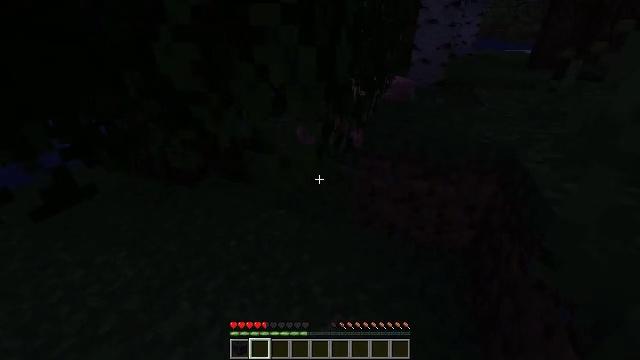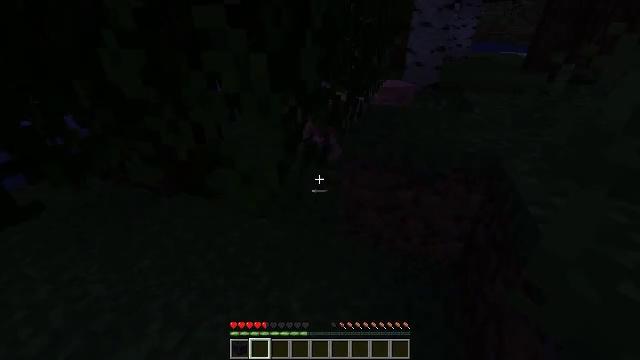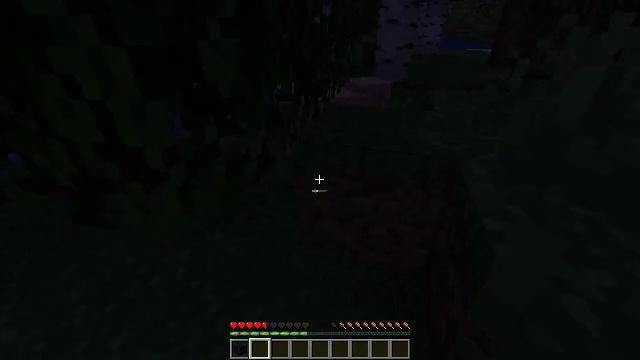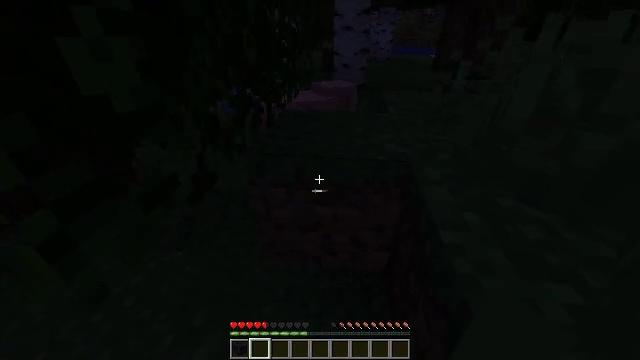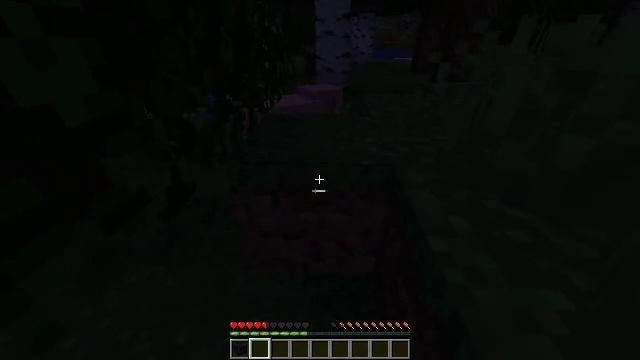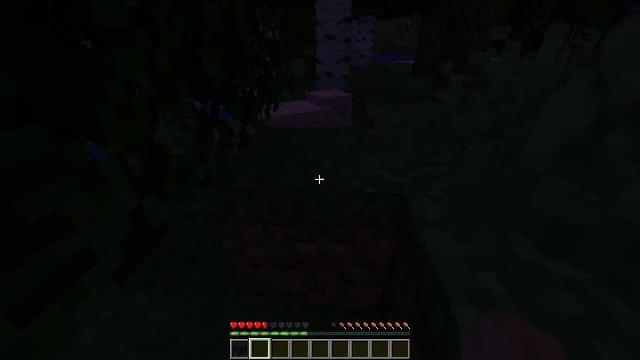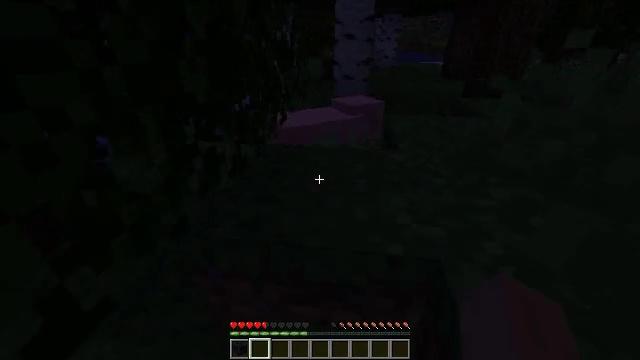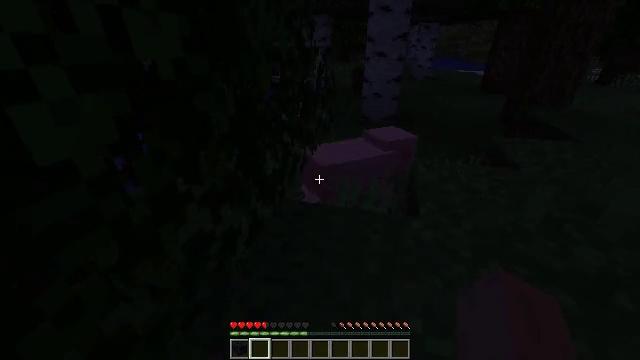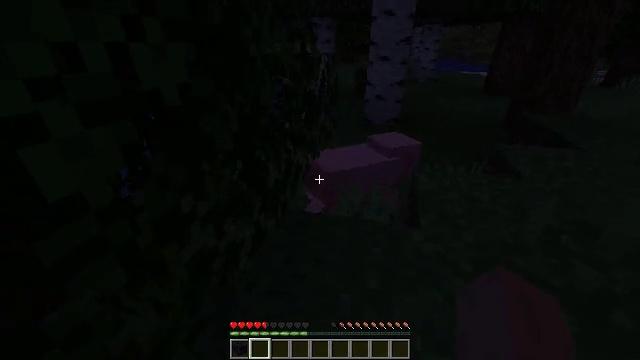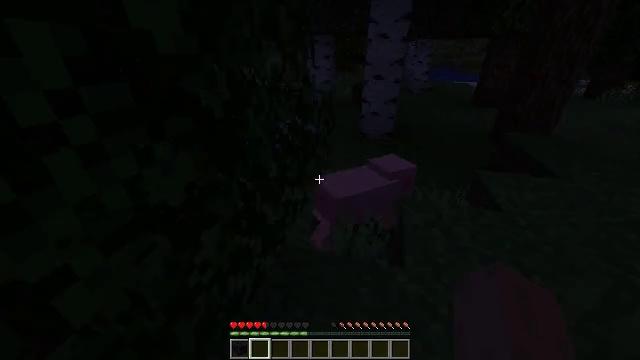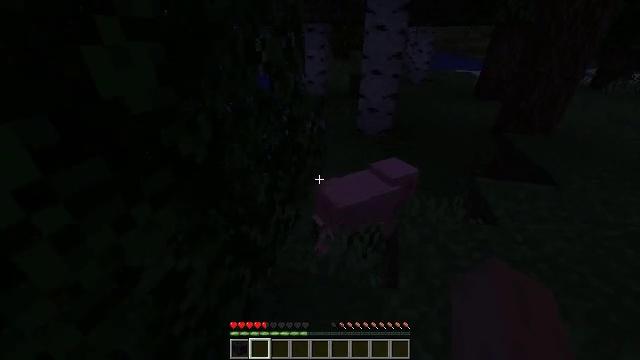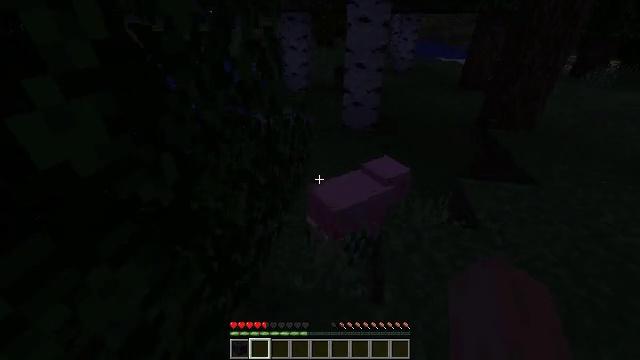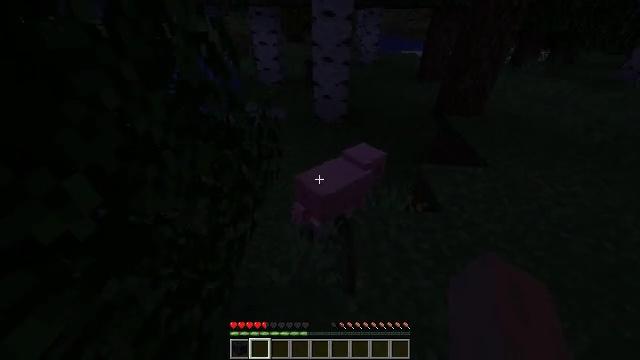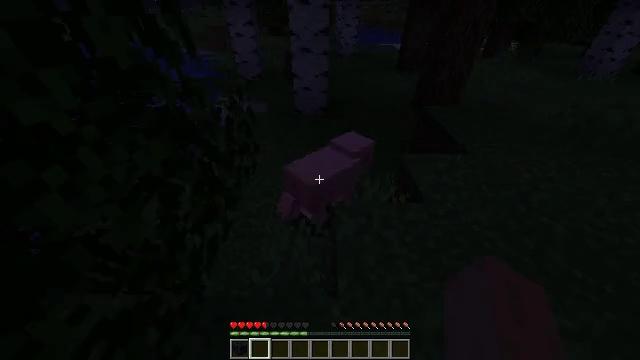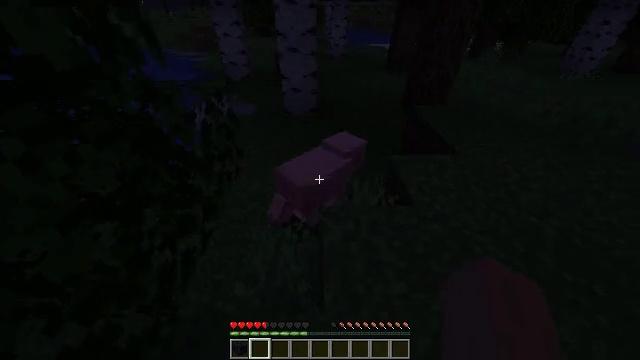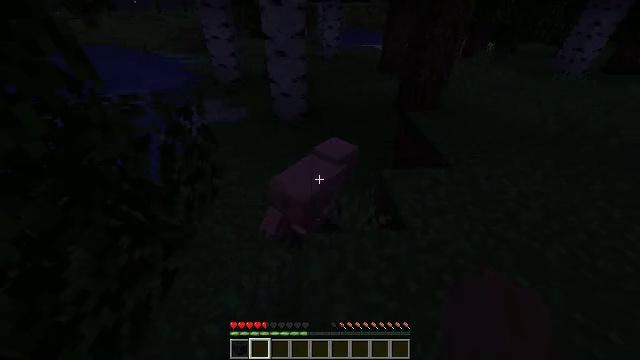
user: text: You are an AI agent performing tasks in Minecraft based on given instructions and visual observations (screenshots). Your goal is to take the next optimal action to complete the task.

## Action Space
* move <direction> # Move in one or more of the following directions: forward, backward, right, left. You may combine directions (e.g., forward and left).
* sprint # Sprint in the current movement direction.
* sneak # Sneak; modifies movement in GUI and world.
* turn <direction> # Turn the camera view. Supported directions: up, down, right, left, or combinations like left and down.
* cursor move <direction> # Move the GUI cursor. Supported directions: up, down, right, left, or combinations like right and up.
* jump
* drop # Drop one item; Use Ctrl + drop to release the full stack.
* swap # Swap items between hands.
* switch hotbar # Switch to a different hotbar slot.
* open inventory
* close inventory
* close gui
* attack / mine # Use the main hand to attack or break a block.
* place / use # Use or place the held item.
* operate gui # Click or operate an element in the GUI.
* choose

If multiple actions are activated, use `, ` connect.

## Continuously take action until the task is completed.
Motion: motion action
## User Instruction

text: Kill mobs.
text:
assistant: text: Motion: move forward and move right
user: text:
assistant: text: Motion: move forward and move right, sprint, turn right
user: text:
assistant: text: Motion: move forward and move right, sprint, turn right
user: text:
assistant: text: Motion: move forward and move right, sprint, turn right
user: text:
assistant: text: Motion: move forward and move right, sprint
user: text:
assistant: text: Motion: move forward and move right, sprint, turn left and up
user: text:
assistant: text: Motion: move forward and move right, sprint, turn left, jump
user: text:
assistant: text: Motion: move forward and move right, sprint, jump
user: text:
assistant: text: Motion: move forward and move right, sprint, jump
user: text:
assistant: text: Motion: move forward and move right, sprint, turn down, jump
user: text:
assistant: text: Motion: move forward and move right, sprint, turn right and down, jump
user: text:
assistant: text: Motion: move forward and move right, sprint, turn right and down, jump
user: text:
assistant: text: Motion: move forward and move right, sprint, turn right and down
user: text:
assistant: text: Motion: move forward and move right, sprint, turn right
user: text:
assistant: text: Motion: move forward, sprint, turn right
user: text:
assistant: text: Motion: move forward, sprint, turn right and down
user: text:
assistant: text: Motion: move forward, sprint, turn right and down
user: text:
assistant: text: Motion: move forward, sprint, turn right, attack / mine
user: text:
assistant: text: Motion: move forward, sprint, attack / mine
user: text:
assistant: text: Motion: move forward, sprint, attack / mine
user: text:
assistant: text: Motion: move forward, sprint, turn left
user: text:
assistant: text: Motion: move forward, sprint, turn left and down
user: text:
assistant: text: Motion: move forward, sprint, turn left and down, attack / mine
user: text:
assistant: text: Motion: move forward, sprint, turn down, attack / mine
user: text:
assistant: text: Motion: attack / mine
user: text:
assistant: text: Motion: turn left and up, attack / mine
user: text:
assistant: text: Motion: turn left
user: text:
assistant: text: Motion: move forward
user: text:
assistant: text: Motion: move forward
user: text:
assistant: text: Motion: move forward, turn left and up